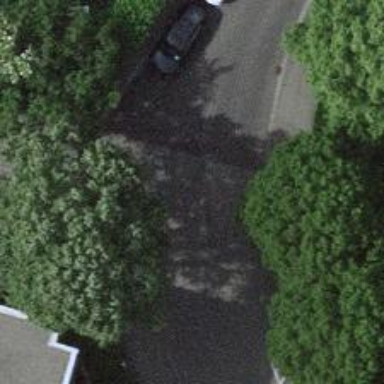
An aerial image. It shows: Residential road with asphalt surface and separate sidewalk.